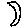
Label: moon